Brain MRI, t2w sequence, axial 2D slice.
Patient: age 44, sex M, weight 78 kg, height 1.76 m
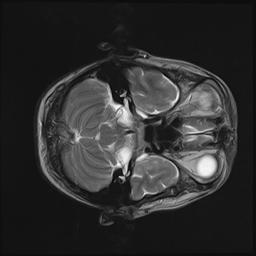